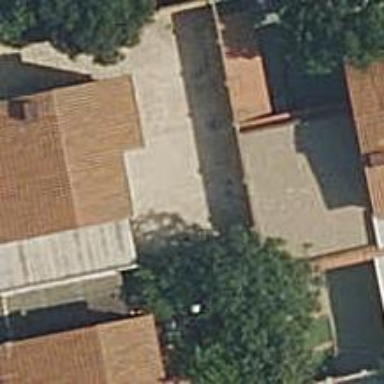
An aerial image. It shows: School.